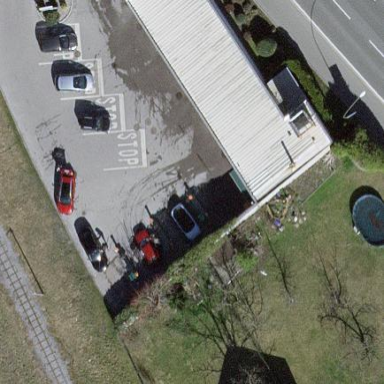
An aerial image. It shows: Car wash facility.